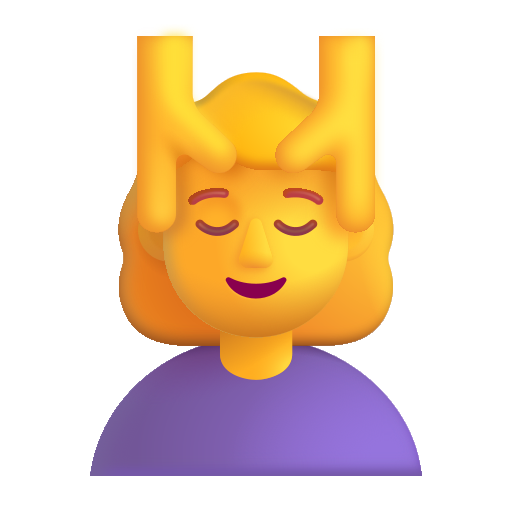
woman getting massage color default